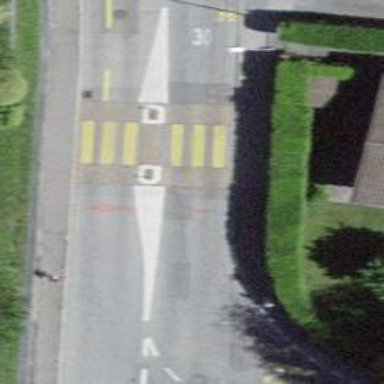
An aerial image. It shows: Uncontrolled crossing with zebra marking and crossing island.